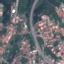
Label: Highway